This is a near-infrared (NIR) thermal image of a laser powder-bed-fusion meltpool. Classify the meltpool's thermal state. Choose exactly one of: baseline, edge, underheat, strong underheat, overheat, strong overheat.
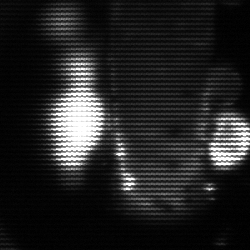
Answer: strong underheat